Question: I'm looking for an efficient way to implement the same kind of layout that the Android market.

Right now I'm using a 'UITableView' with custom cells. The data I'm sending from the server is something of the sort:
'''
[
{
url: "app://url_of_content_in_the_app",
image: "http://url of the featured image",
height: 100
}
},
{
url: "app://url_of_content_in_the_app",
image: "http://url of the featured image",
height: 100
}
]
'''
And I was thinking of updating the custom cell to support 2 or 3 buttons inside each cell, but I'm not sure this is the most efficient way to handle this. I was also thinking about a simple HTML page but I want the content to be cacheable easily.
One last point, the 'UITableView' way only handles horizontal subdivisions such as:
'''
_______
|__|__|
|_____|
'''
I can't do something like:
'''
_______
| |__|
|__|__|
'''
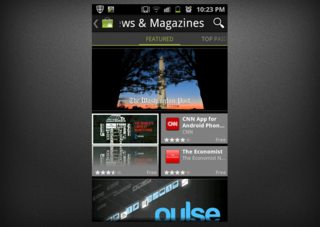
Answer: You can do something like your last example (three-way cell), just have a cell two units high that you present three cells in as separate views.
Or at some point you may just decide putting views into a scroll view makes more sense, if there are not enough aspects of a UITableView you are making use of.